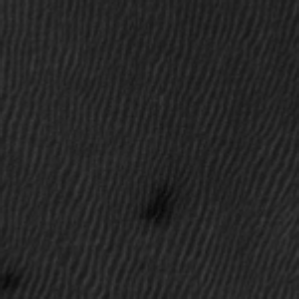
Label: frost